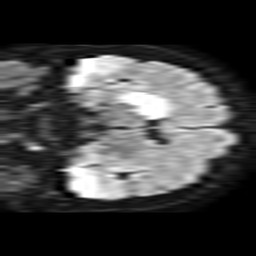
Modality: TRACE
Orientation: coronal
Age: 39
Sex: female
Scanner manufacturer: philips
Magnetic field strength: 1.5 T
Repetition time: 3.398 s
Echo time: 0.06922 s